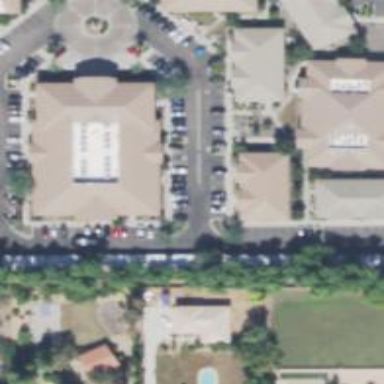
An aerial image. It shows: Healthcare clinic is depicted in the image.